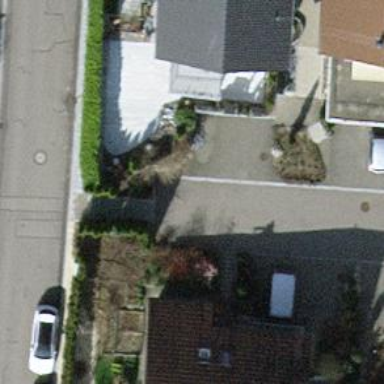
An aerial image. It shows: Smooth asphalt road in residential area.